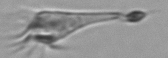
Label: Paratontonia_gracillima